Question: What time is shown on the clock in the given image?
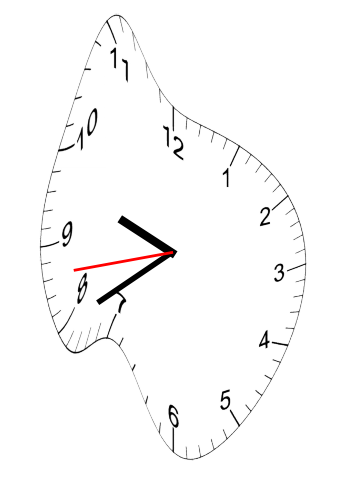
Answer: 09:39:43